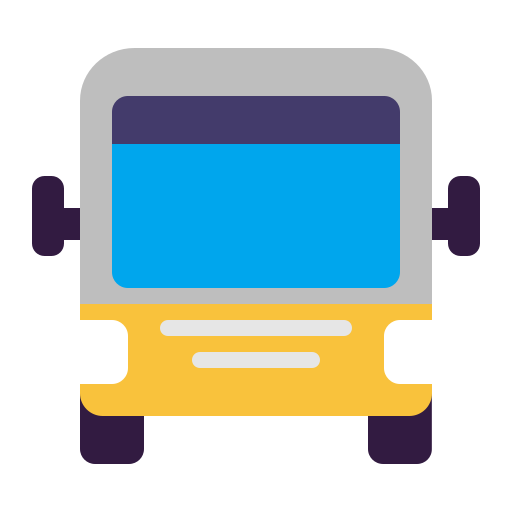
oncoming bus flat